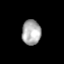
Tissue: skin
Cell type: Fibroblasts
Senescence score: 0.2278
Nuclear area (px): 458
Mean DAPI intensity: 174.993